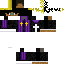
A male human skin with dark skin, wearing blonde helmet dressed in a purple robe top and black pants, featuring a closed mouth.